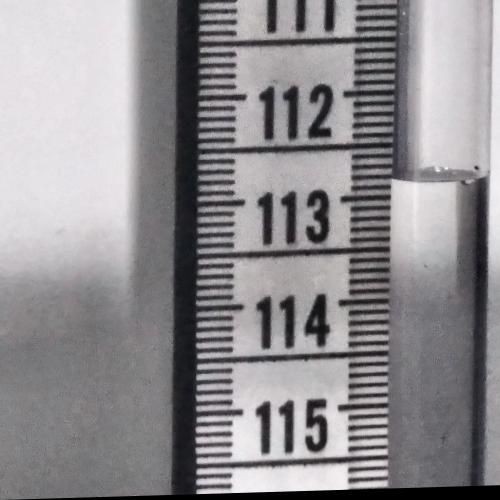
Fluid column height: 112.8 cm